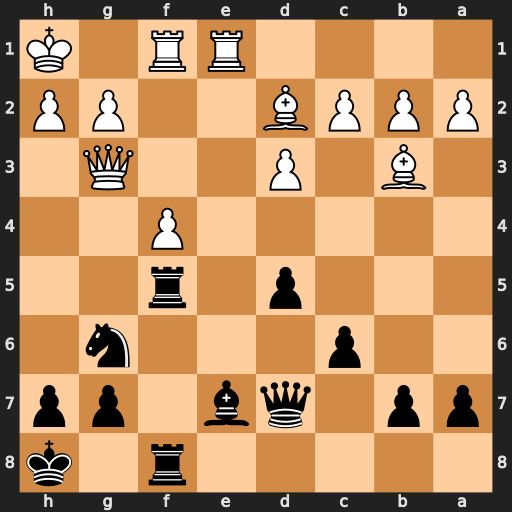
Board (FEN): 5r1k/pp1qb1pp/2p3n1/3p1r2/5P2/1B1P2Q1/PPPB2PP/4RR1K
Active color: b
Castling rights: -
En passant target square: -
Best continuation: Bh4 Qxh4 Nxh4